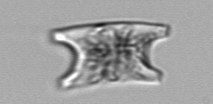
Label: Eucampia